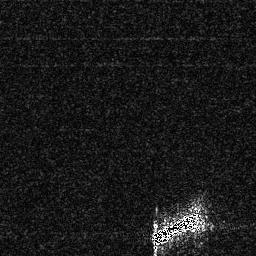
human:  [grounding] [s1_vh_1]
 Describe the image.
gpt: In the satellite image, there is  <ref>1 large ship </ref> <box>[[58, 82, 80, 96, 0]]</box> located at bottom.